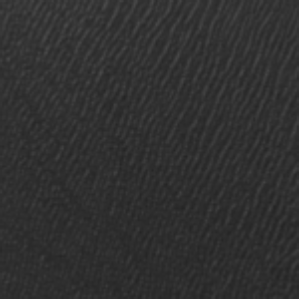
Label: frost